Interaction volume radius: 5 \u00c5
Interaction volume height: 15 \u00c5
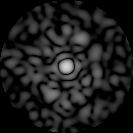
Disorder parameter: 0.8802